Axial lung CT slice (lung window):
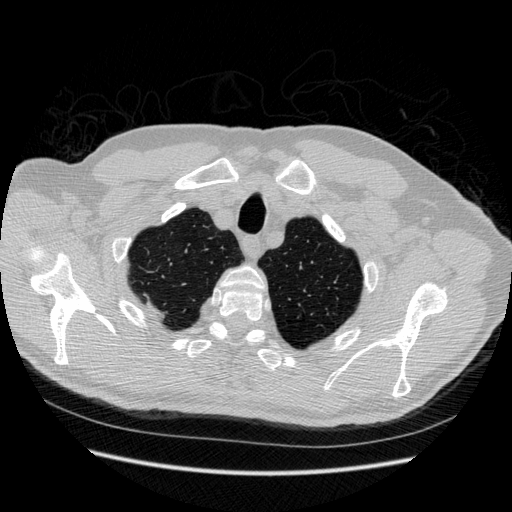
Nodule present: no